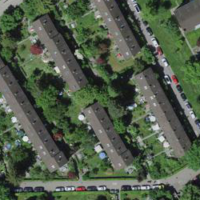
EUNIS habitat code: 55
Species observed at this site:
Corvus corone
Parus major
Geranium nodosum
Streptopelia decaocto
Rumex obtusifolius
Fringilla coelebs
Passer domesticus
Turdus merula